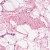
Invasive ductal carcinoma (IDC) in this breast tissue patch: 0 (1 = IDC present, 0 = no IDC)